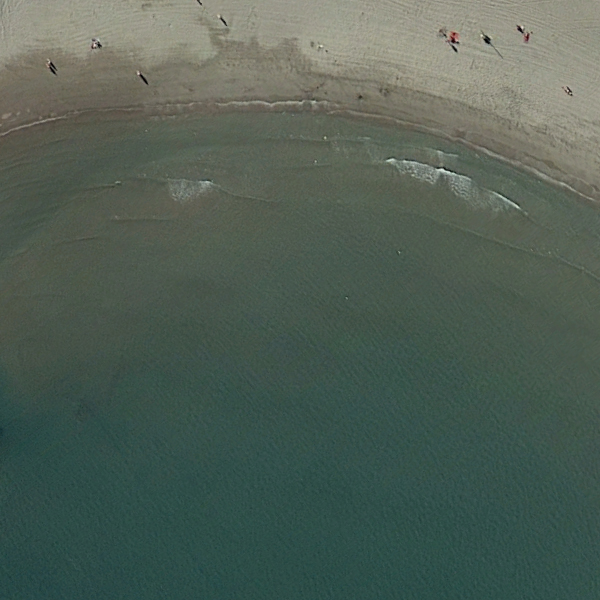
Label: Beach